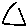
Label: triangle